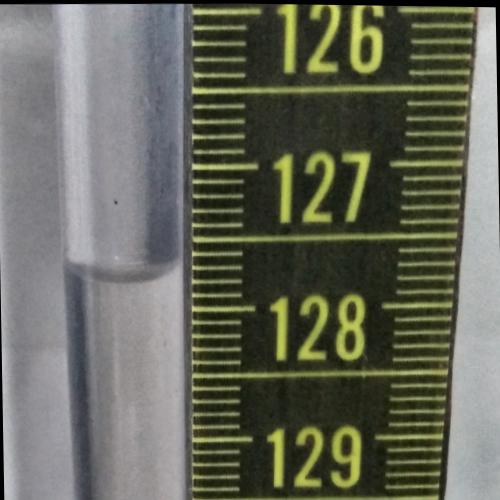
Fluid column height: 127.8 cm